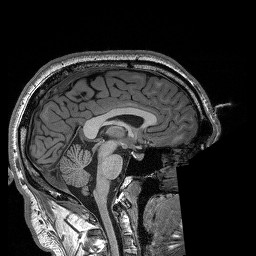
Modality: T1w
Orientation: sagittal